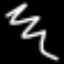
Label: squiggle